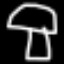
Label: mushroom